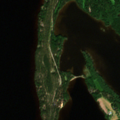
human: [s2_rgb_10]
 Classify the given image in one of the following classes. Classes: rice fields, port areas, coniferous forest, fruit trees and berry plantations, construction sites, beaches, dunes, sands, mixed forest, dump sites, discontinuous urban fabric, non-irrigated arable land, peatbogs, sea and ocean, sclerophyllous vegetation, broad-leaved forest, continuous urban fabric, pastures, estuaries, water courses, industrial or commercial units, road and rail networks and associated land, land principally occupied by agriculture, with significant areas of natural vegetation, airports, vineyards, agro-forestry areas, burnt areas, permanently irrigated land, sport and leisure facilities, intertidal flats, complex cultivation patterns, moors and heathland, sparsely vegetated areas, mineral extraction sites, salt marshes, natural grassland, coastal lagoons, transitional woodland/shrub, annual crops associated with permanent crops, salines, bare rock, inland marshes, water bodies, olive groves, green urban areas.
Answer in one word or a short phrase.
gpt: land principally occupied by agriculture, with significant areas of natural vegetation, coniferous forest, water bodies